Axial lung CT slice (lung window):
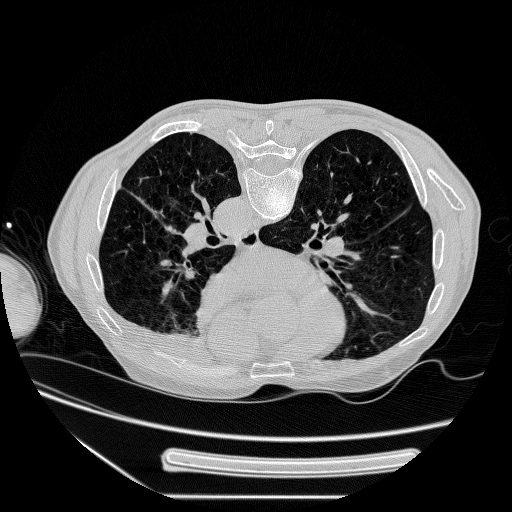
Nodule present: no